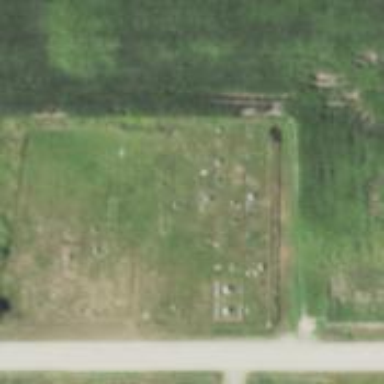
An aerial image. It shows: Cemetery.